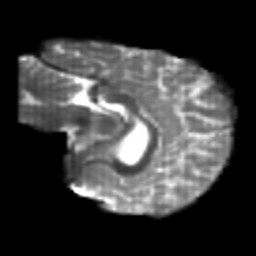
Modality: T2w
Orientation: sagittal
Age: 22
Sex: female
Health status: healthy
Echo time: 0.074 s